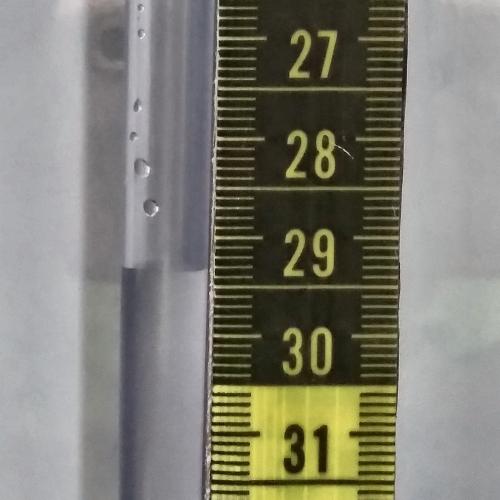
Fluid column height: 29.3 cm